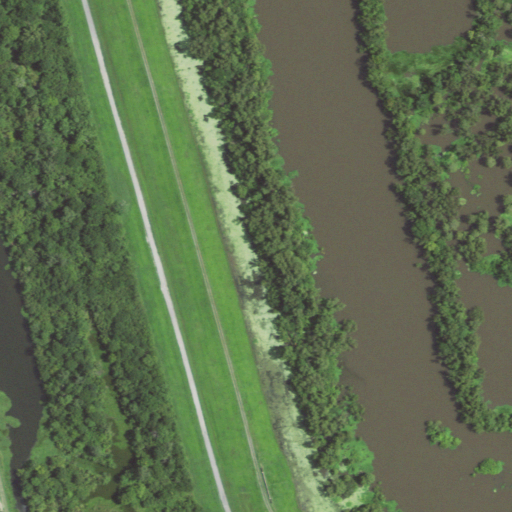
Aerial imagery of levee in Louisiana named West Protection Levee containing herbaceous wetlands, open water, woody wetlands, open development, low intensity development, cultivated crops, and medium intensity development